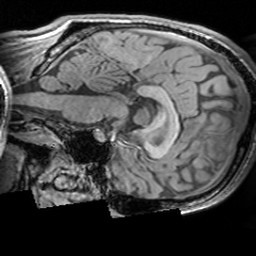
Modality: T1w
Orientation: sagittal
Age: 20
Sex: male
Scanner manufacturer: siemens
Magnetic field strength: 3 T
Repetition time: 1.63 s
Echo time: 0.00311 s